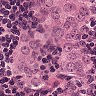
Metastatic tissue present: yes